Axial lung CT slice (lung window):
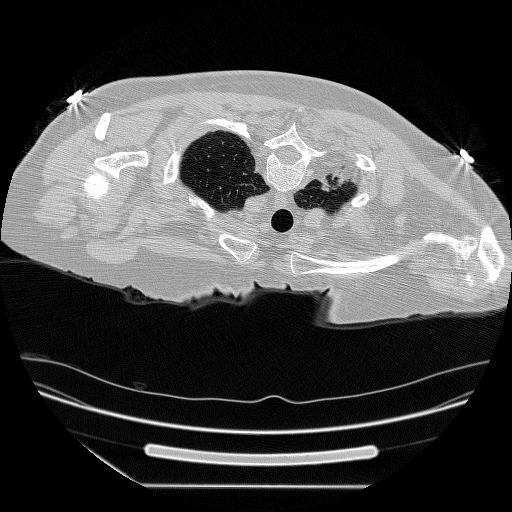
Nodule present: no